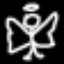
Label: angel